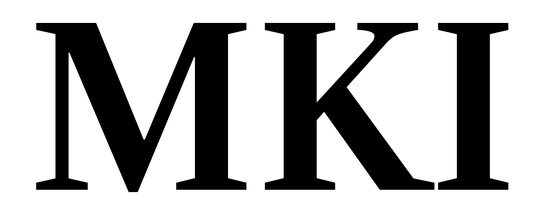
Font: LibreCaslonText_SemiBold